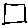
Label: square